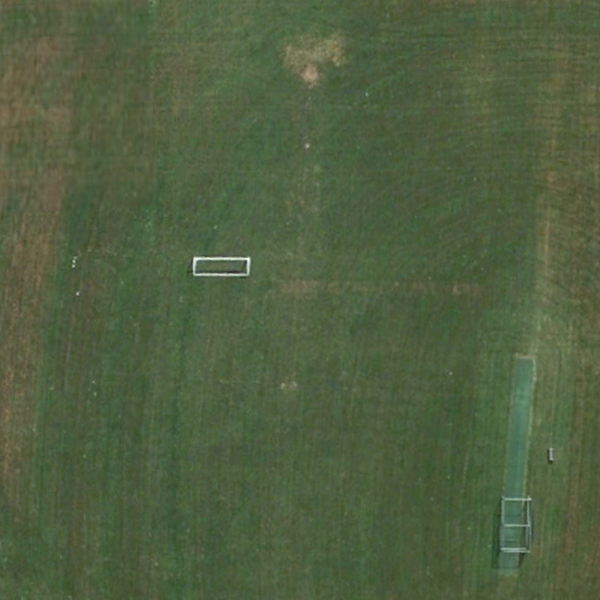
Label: Meadow